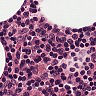
Metastatic tissue present: no